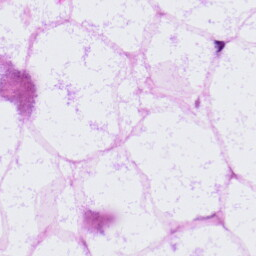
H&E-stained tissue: LymphNode